Question: I'm trying to create a cross platform project in order to reuse most of the code in a Windows Phone (7.5) and a WinRT simple game. I'm trying to use a Portable Class Library, now that there's an official support for async operations inside WinPhone 7.5 projects (Microsoft.Bcl.Async). I'm having issues installing the NuGet Package for the Bcl.Async (cannot find a compatible framework), and after googling around i've discovered that the problem is that i was targeting Windows Phone 7 (not the required 7.5) for my PCL project.
The problem is that if i try to target WinPhone 7.5 i receive this message:

Why i cannot target Windows Phone 7.5? Is there a way to force that? (Sorry, maybe this is a truly noob question...but i can't find an answer anywhere). Please also note that this is a valid combination of framework, as stated in the msdn guide that you can find here:
<URL>.
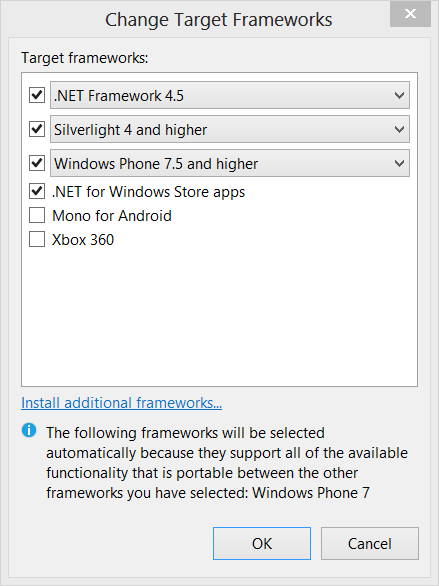
Answer: I've found a solution for this problem...and i was the cause =)
I'm trying to use MvvmCross and Xamarin in order to write a cross-platform code, but i've made some mistakes when i've changed the Profile104 to provide the Mono for Android target for my PCL.
Removing this resolved my issue.
Thanks to everyone for your answers anyway.